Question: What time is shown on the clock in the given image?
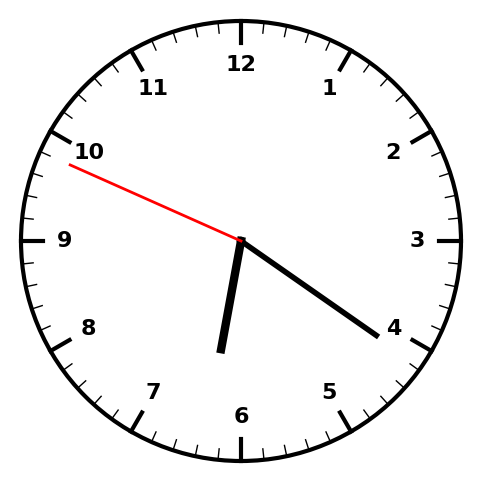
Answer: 06:20:49